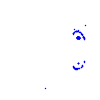
Particle: kaon